Question: I know that FFT changes a function in the time domain to one showed in the frequency domain.
However, when I try plotting said graph in the frequency domain, I can only get it to work properly by using the time as X-axis, when it was obviously supposed to be not that, but the frequency.
Also, I can only get the amplitudes to match the ones in the original signal by dividing the y-axis by a certain integer. Why is that?
Here's my code
'''
t=0:0.001:2
x=2*sin(20*pi*t) + sin(100*pi*t)
subplot(2,1,1)
plot(1000*t,x)
grid
xlabel("Time in milliseconds")
ylabel("Signal amplitude")
subplot(2,1,2)
y=fft(x)
plot(1000*t,abs(y))
xlabel("Frequency")
ylabel("Signal amplitude")
'''
and graphs.

Please help =(
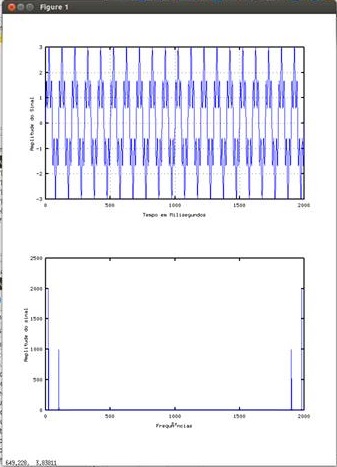
Answer: ## Frequency relationship (x-axis scaling)
Up to the Nyquist frequency (half the sampling rate), the frequency of each values produced by the FFT is linearly related to the index of the output value through:
'''
f(i) = (i-1)*sampling_frequency/N
'''
Where N is the number of FFT points (ie. 'N=length(y)'). In your case, 'N=2001'. Above the Nyquist frequency, the spectrum shows wrapped around negative frequency components (from a periodic extension of the frequency spectrum).
One can deduct the sampling frequency from your definition of 't' as 1/T where T is the sampling time interval (T=0.001 in your case).
So the sampling frequency is 1000Hz.
Note that since the value of 't(i)' is also linearly related to the index 'i', through
'''
t(i) = (i-1)*0.001
'''
it is possible (though not necessarilly advised, as this would just obscure your code) to define 'f = 1000*t*sampling_frequency/N'.
Note that you were missing the 'sampling_frequency/N' term which correspondingly resulted in tones being shown at the wrong frequency
(from the definition of 'x' there should be peaks at 10Hz and 50Hz and the corresponding aliases at -10Hz and -50Hz, which after the wrapping around shows up at 990Hz and 950Hz).
## Amplitude relationship (y-axis scaling)
Simplifying the problem to a single tone:
'''
x = A*sin(2*pi*f*t)
'''
The approximate amplitude of the corresponding peak could be derived using <URL>:

In the time domain (the left side of the equation), the expression is approximately equal to '0.5*N*(A^2)'.
In the frequency domain (the right side of the equation), making the following assumptions:
- <URL>- 'f''-f''sampling_frequency/N'
the expression on the right side is approximately equal to '2*(1/N)*abs(X(k))^2' for some value of 'k' corresponding to the peak at frequency 'f'.
Putting the two together yields 'abs(X(k)) ~ 0.5*A*N'. In other words the output amplitude shows a scaling factor of '0.5*N' (or approximately 1000 in your case) with respect to the time-domain amplitude, as you had observed.
The idea still applies with more than one tone (although the negligible spectral leakage assumption eventually breaks down).